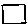
Label: square